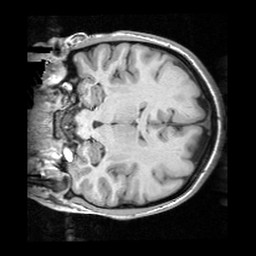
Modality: T1w
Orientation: coronal
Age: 19
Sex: female
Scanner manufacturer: siemens
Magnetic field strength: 3 T
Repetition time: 1.62 s
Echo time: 0.003 s